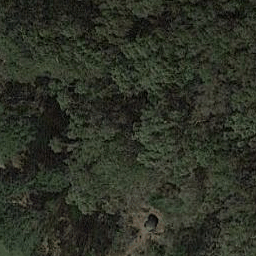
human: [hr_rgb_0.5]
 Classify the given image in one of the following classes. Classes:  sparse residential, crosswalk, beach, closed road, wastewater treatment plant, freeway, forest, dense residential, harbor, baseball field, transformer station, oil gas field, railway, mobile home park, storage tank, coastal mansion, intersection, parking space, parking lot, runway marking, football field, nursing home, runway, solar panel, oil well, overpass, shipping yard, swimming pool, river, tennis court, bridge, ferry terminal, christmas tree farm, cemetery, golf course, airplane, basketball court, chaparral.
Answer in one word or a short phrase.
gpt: forest